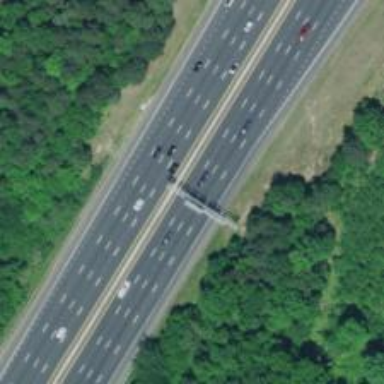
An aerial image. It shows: View of motorway.